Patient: sex F, age 80
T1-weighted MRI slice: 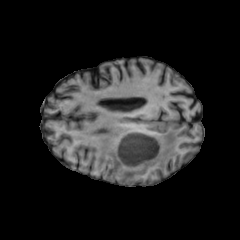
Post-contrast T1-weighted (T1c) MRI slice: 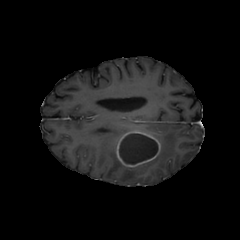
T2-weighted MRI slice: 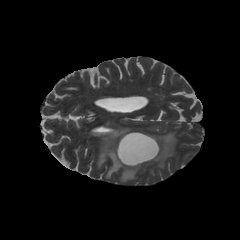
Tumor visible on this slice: yes
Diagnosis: Glioblastoma, IDH-wildtype
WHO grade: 4